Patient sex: F
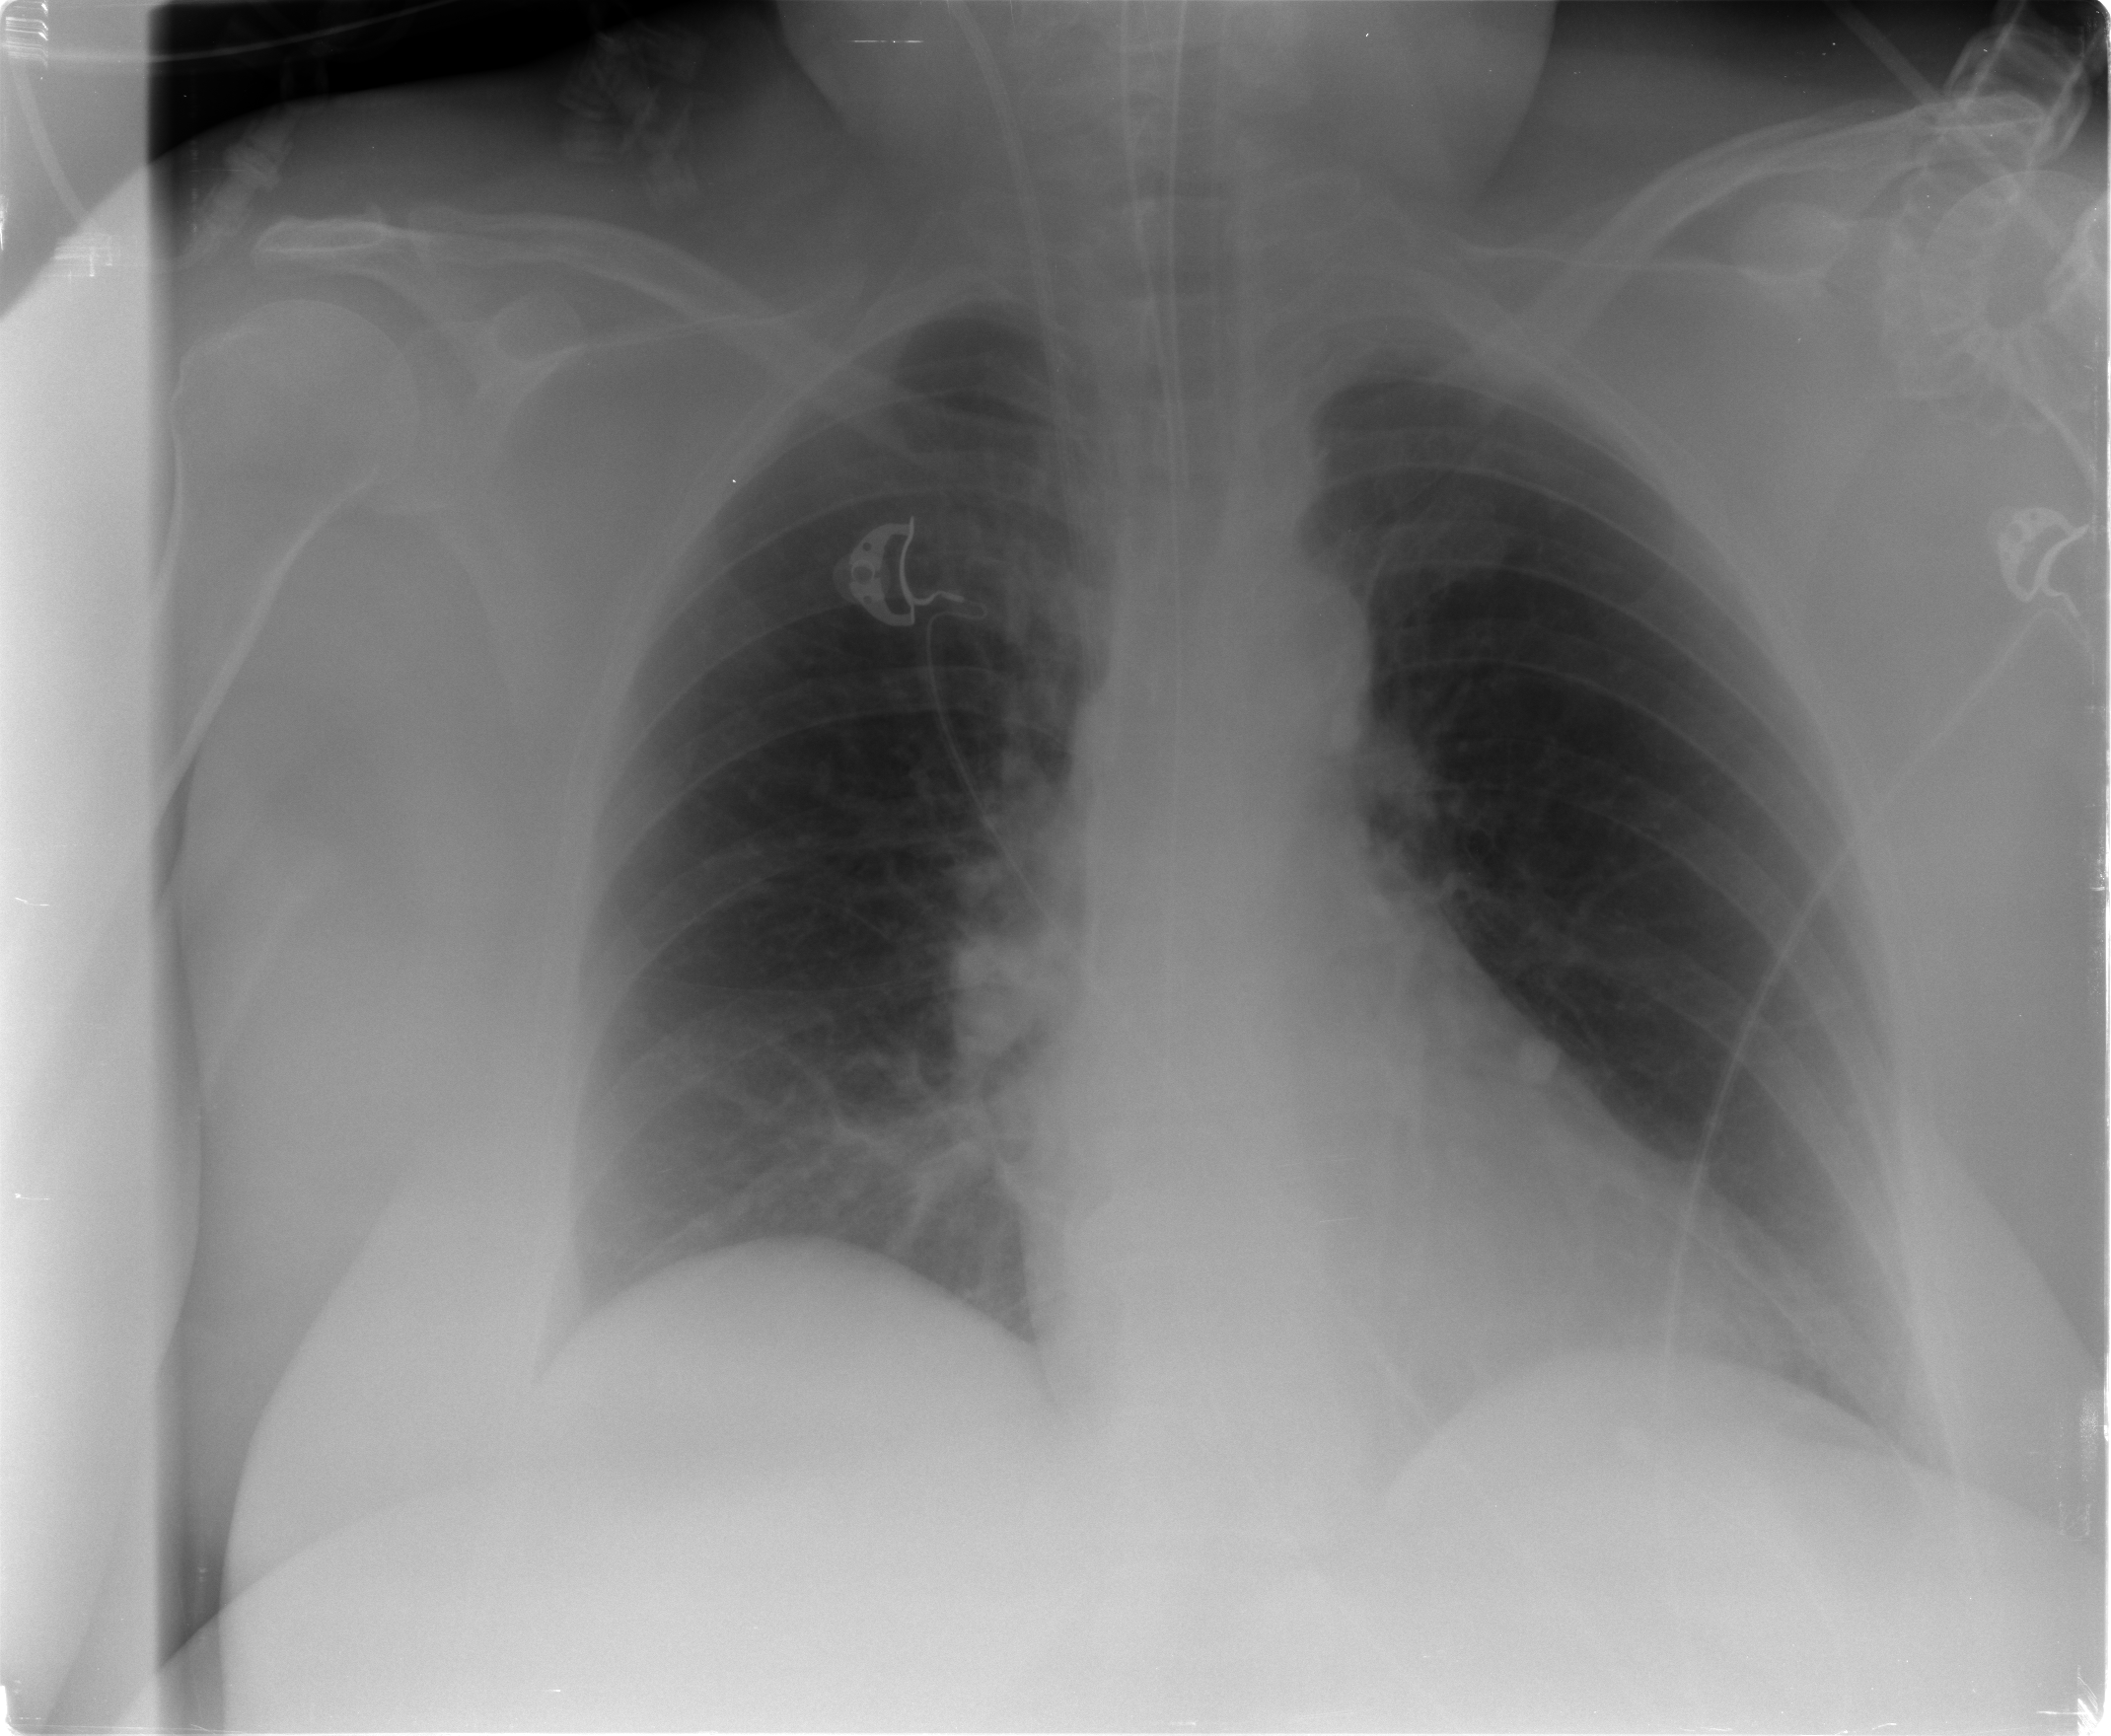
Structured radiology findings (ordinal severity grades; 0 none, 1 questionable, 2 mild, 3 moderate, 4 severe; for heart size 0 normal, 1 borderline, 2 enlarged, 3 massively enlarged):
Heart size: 0
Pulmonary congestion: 1
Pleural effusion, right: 0
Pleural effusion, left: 0
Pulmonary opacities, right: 0
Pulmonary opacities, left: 0
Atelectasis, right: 0
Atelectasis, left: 0